Field crop: maize
Growth stage: 2
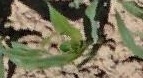
Species: maize